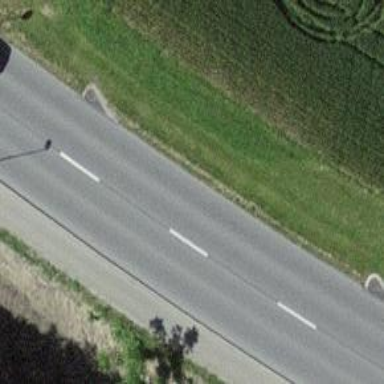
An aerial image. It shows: Asphalt road classified as primary highway.